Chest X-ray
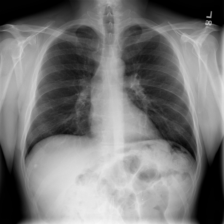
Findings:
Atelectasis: negative
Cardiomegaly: negative
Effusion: negative
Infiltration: negative
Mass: negative
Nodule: negative
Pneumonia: negative
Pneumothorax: negative
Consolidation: negative
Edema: negative
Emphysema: negative
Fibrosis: negative
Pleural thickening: negative
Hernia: negative